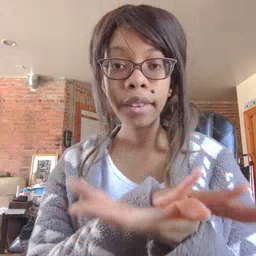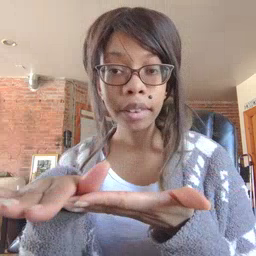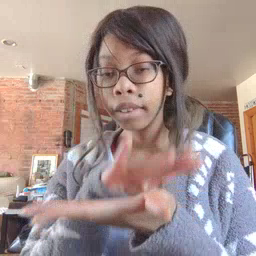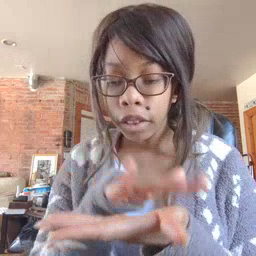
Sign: clean